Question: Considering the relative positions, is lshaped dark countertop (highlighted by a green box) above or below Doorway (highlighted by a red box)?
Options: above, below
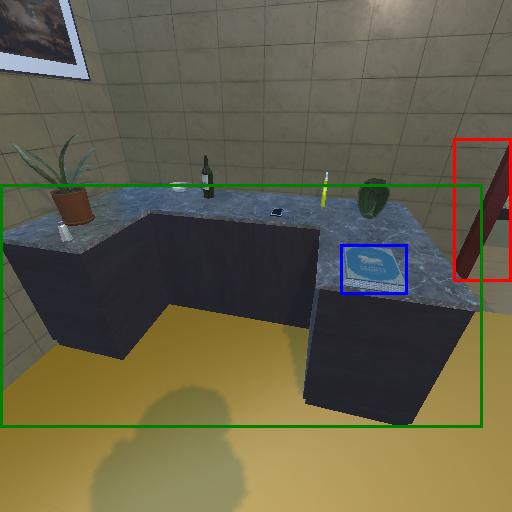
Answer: above